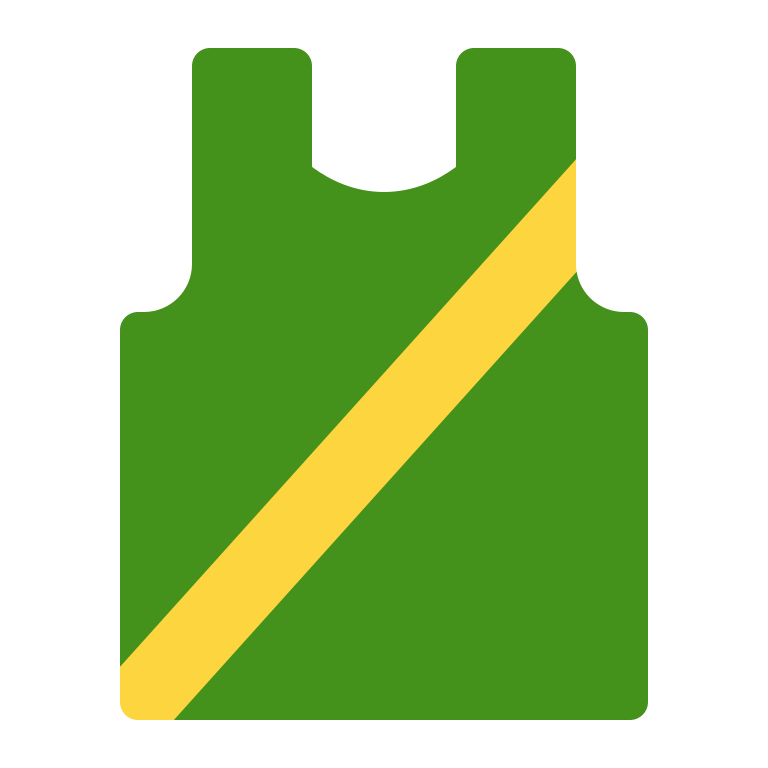
running shirt flat